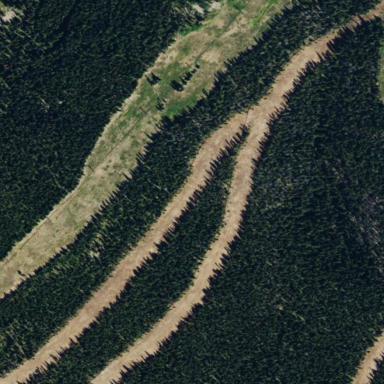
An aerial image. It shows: Downhill skiing piste in woodland area.